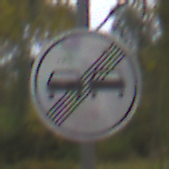
Verkehrszeichen: EndeUeberholverbot
Umgebung: Outdoor, Nature
Tageszeit: Midday
Wetter: Overcast
Licht: Natural
Jahreszeit: Autumn
Kontrast: LowContrast